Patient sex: F
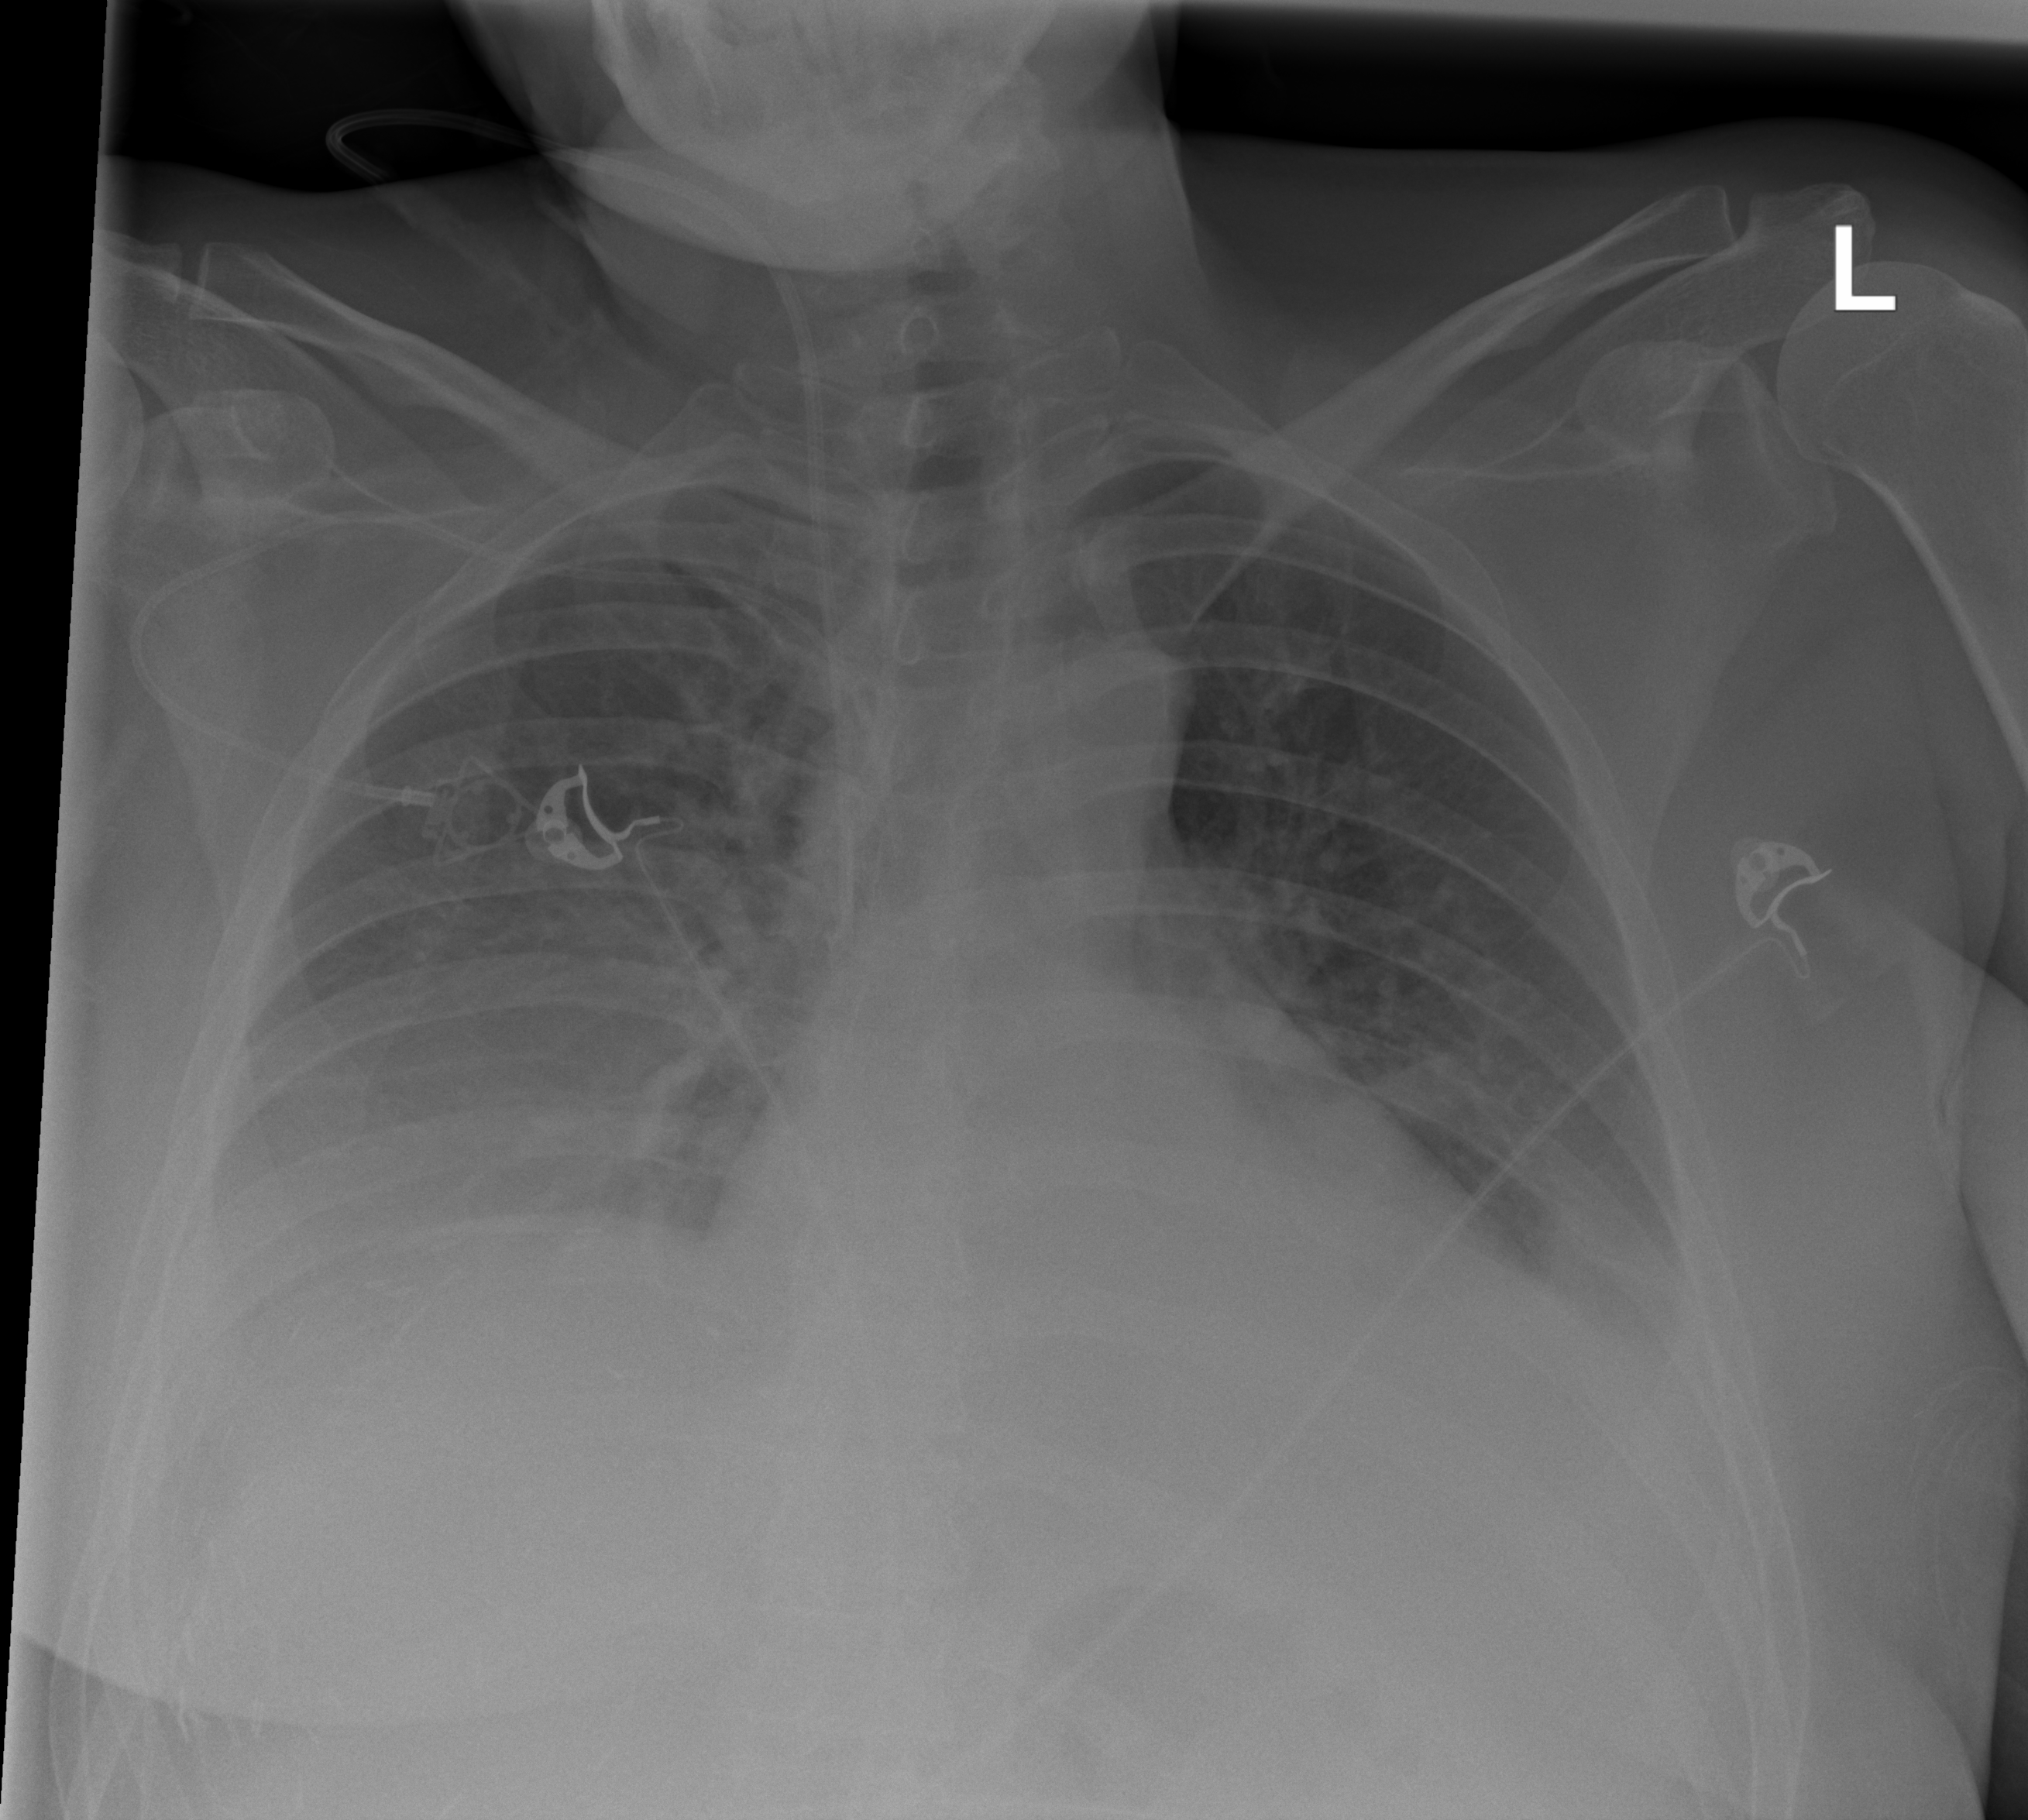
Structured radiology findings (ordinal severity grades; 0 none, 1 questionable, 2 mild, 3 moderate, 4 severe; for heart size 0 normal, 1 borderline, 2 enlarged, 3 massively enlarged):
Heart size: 1
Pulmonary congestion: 0
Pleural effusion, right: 3
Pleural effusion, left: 2
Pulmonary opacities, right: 0
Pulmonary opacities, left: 0
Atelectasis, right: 3
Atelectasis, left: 2